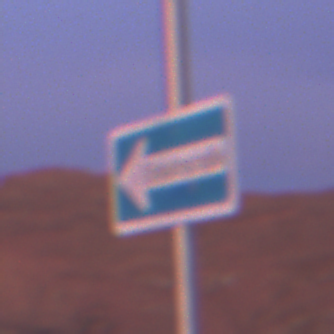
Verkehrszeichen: EinbahnstrasseLinksweisend
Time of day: Dawn
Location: Outdoor (Nature)
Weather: PartlyCloudy
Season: NotSpecified
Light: Natural